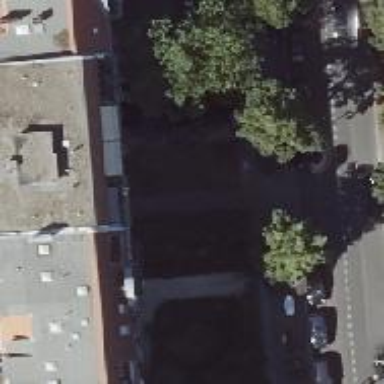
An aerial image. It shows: Sidewalk along the footway.